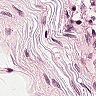
Metastatic tissue present: no